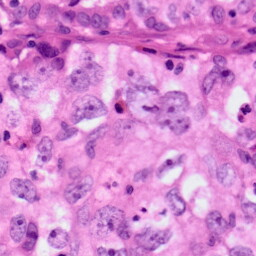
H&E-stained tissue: Lung